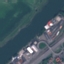
Land use / land cover: River